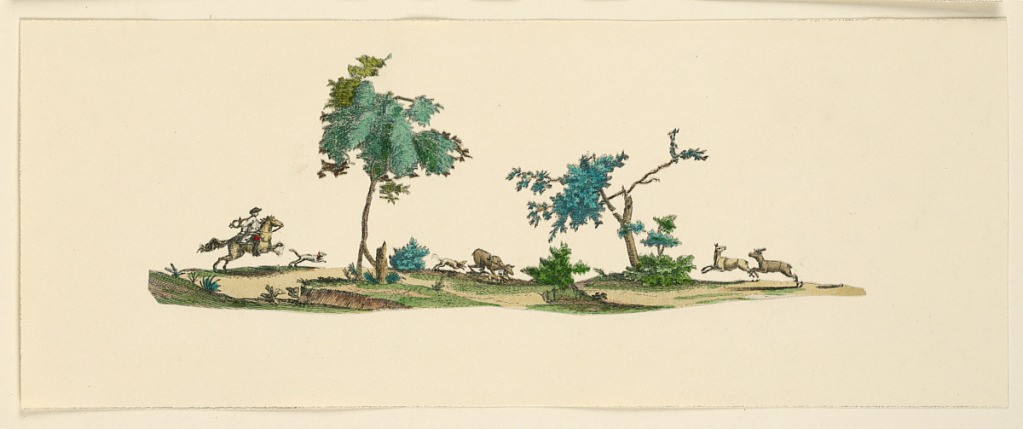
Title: Engraving
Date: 18th century
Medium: Black ink and watercolors on paper
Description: Horizontal strip: deer hunt. In center, a deer holds two hounds at bay while a horseman and hound approach from the left. In brown and various shades of green.